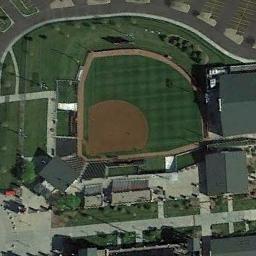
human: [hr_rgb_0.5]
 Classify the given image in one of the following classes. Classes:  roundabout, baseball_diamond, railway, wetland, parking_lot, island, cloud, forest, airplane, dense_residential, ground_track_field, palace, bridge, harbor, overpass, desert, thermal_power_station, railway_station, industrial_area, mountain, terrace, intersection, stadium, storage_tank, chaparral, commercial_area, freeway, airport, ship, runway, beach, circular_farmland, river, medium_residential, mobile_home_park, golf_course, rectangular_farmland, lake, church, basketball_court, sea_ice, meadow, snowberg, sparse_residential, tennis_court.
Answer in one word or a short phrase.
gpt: baseball_diamond